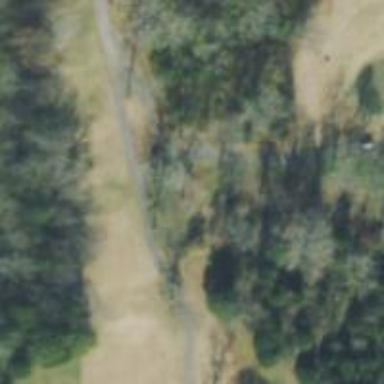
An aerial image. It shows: Pathway for golfing.